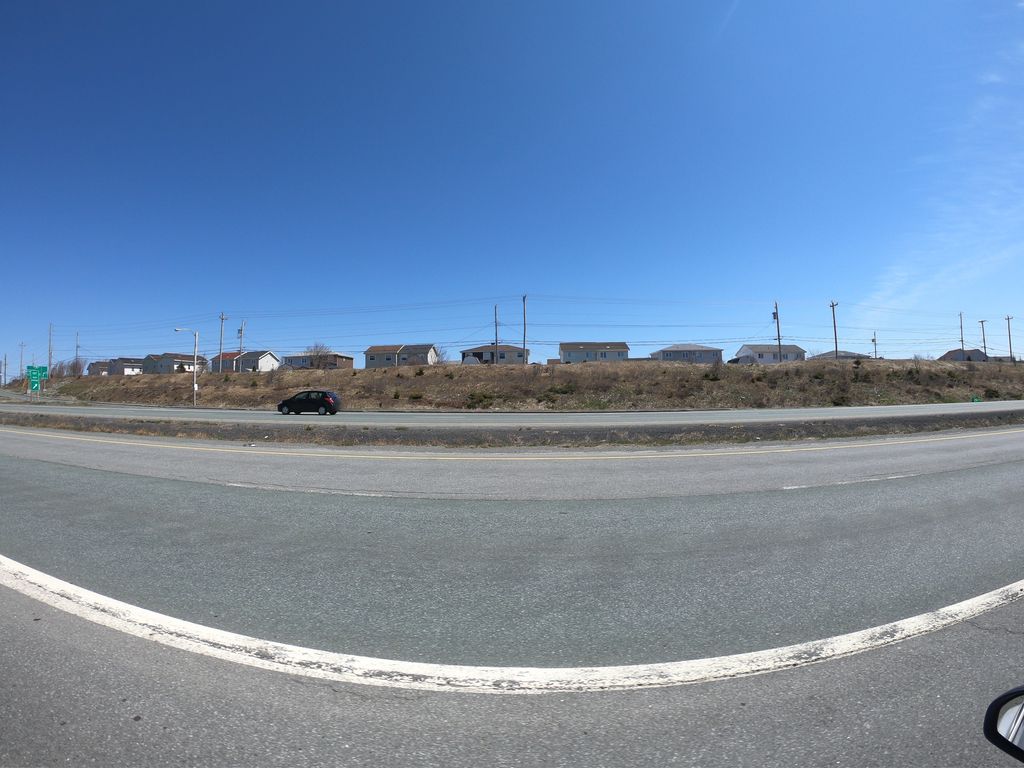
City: st_johns